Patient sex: F
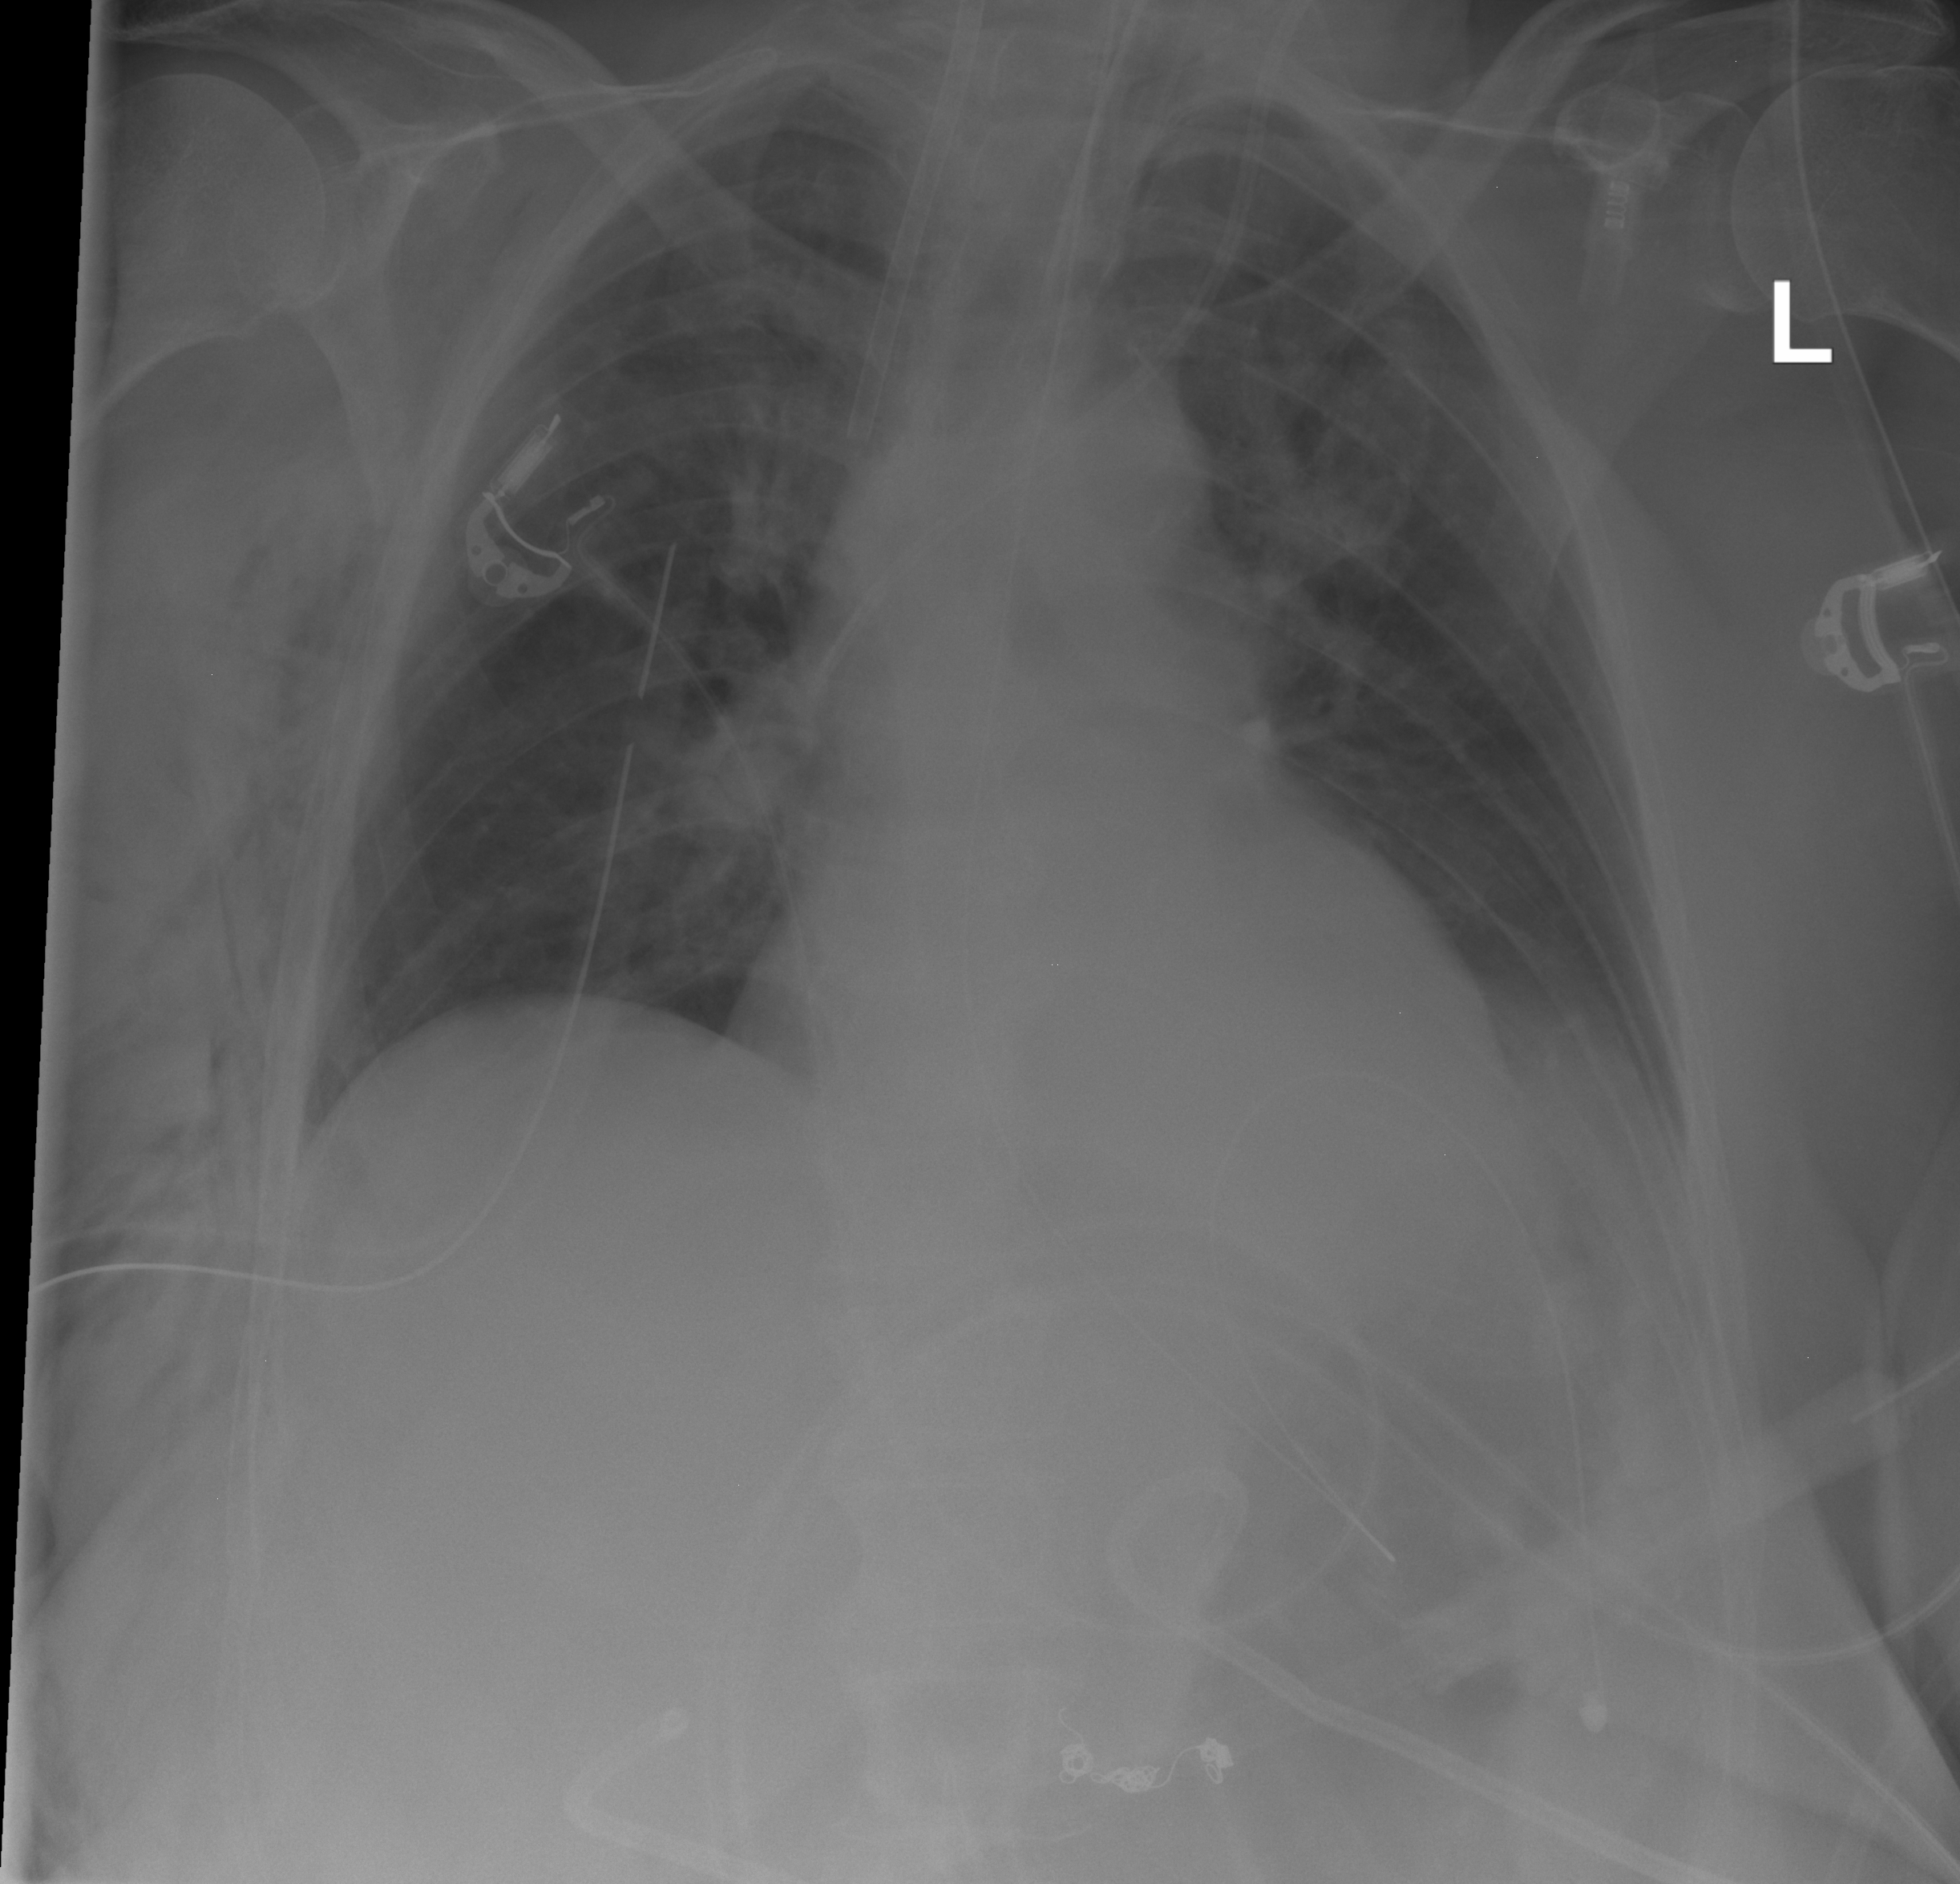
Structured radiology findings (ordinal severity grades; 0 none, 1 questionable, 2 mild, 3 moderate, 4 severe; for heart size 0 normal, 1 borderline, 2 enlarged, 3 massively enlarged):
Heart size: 2
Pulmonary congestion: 1
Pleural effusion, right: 0
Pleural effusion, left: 1
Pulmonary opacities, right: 0
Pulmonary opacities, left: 0
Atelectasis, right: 0
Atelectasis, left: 2